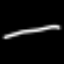
Label: square